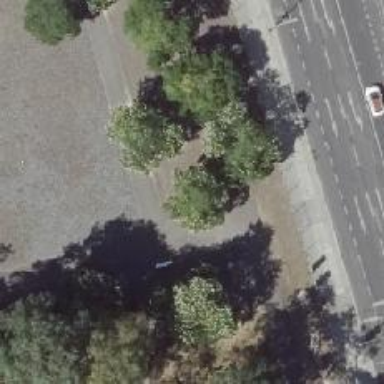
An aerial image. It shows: Urban tree with broadleaved deciduous leaves.